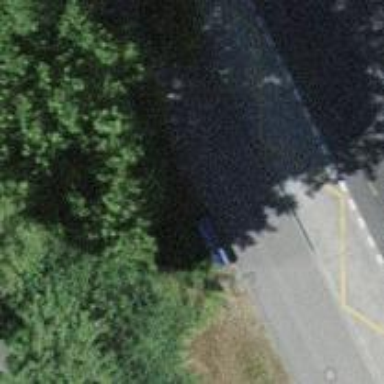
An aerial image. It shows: Bus stop with platform for public transport.